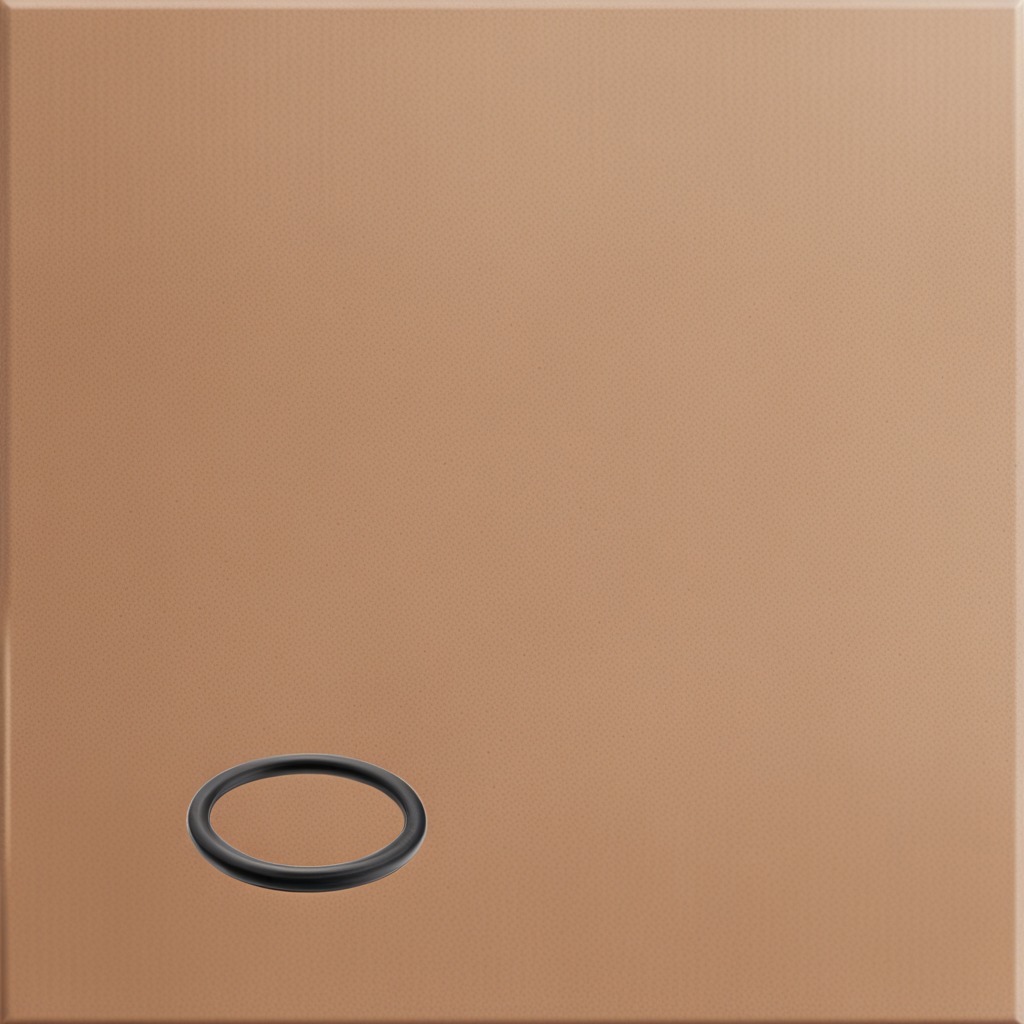
A rubber O-ring is lying on the cardboard box surface.